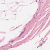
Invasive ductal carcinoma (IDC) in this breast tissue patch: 0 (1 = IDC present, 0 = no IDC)